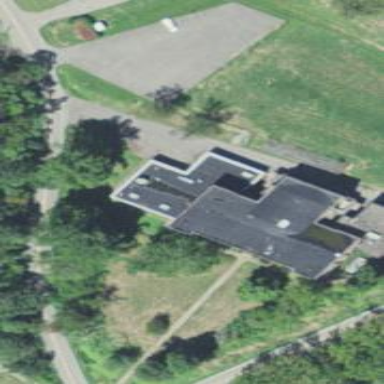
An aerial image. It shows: School building or complex.